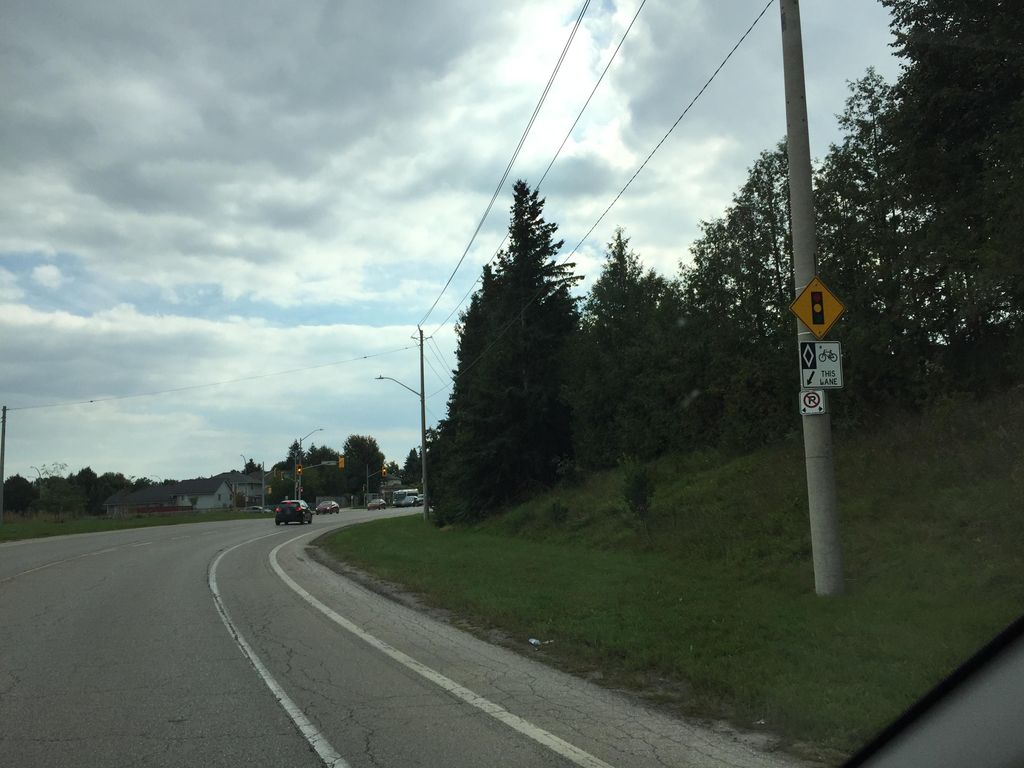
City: kitchener-waterloo